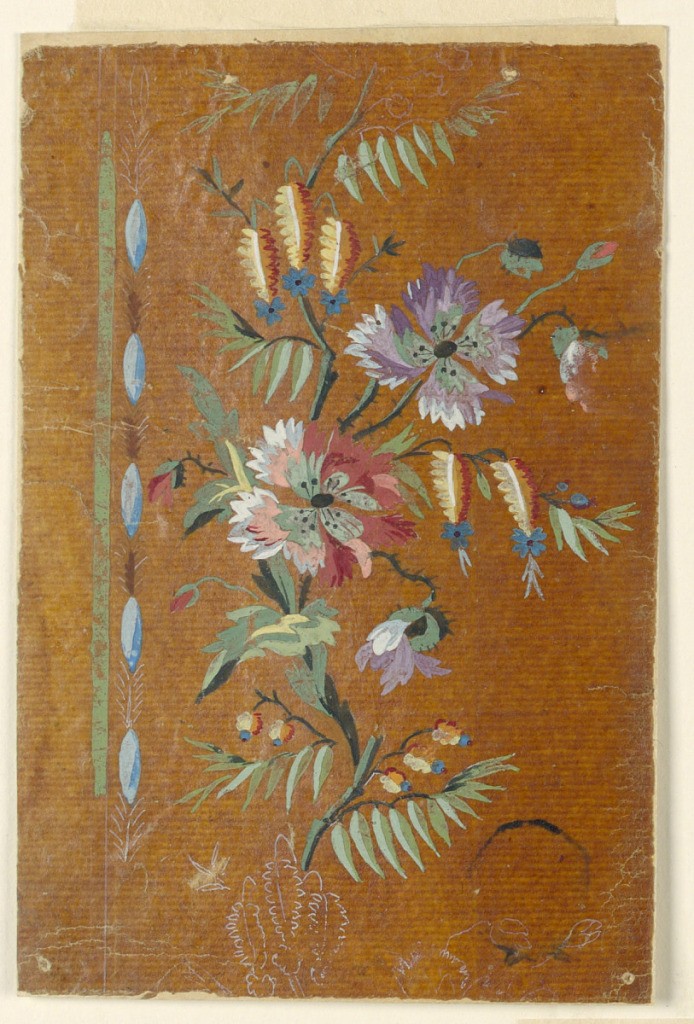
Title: Design for an Embroidered or Woven Border of the "Fabrique de St. Ruf"
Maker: Fabrique de Saint Ruf, Lyon, France
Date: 1800–1825
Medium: Pen and white ink, brush and gouache on glazed tracing paper
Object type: Drawing
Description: A green strip and a row of ovoidal beads connected by feathery leaves are at left. An undulated stem with carnations and fantastic flowers rises at right. One repeat is shown.